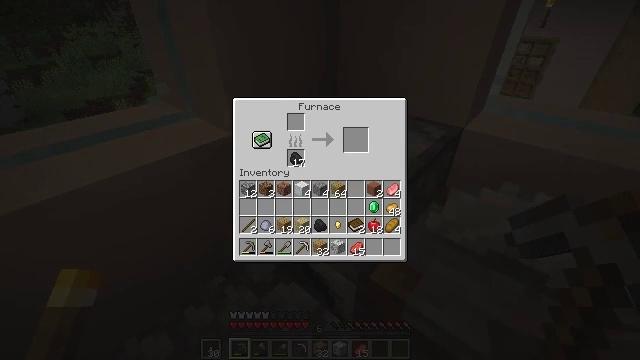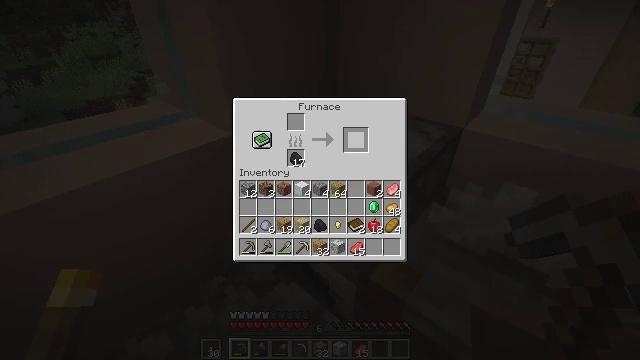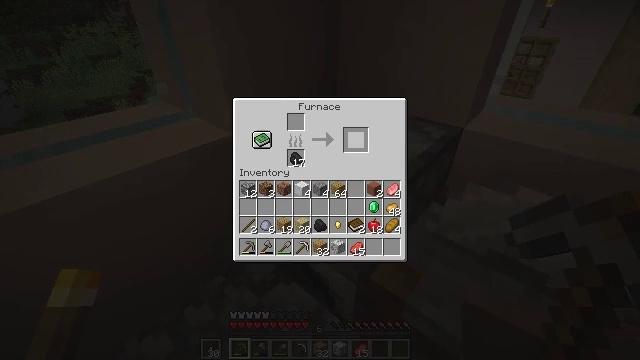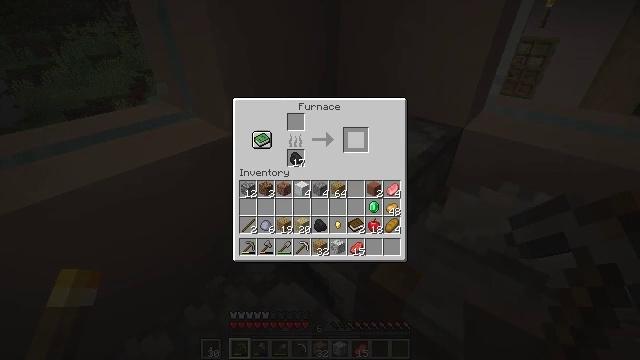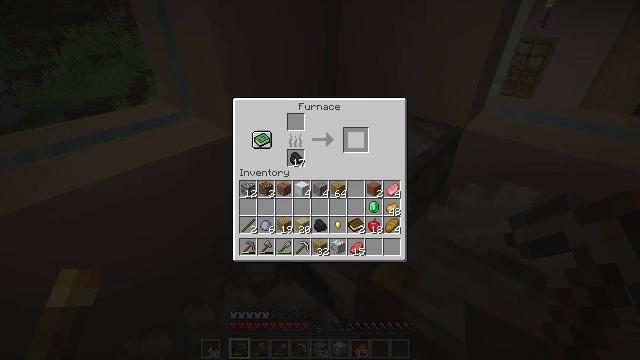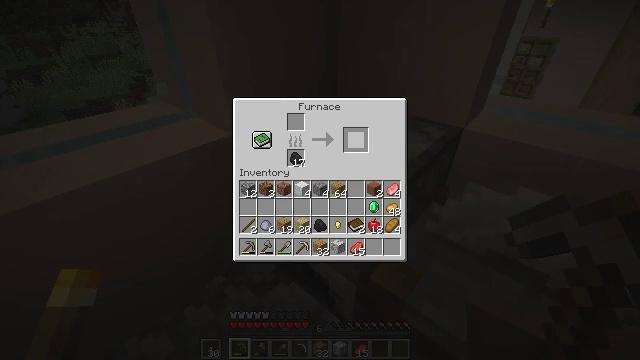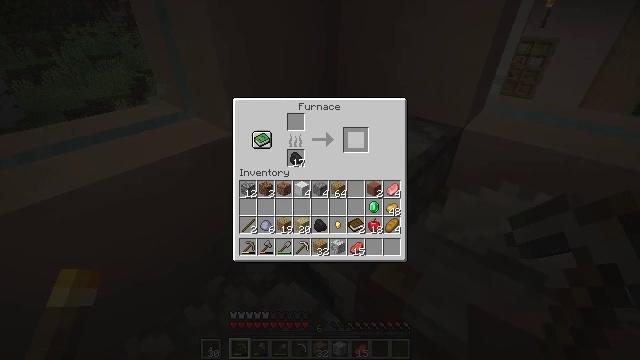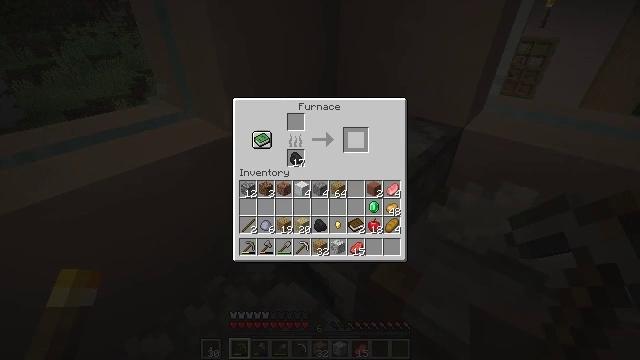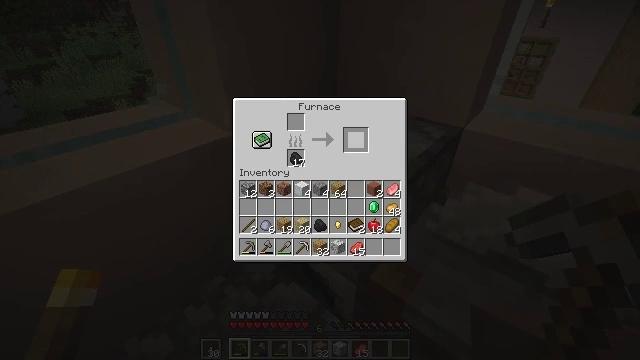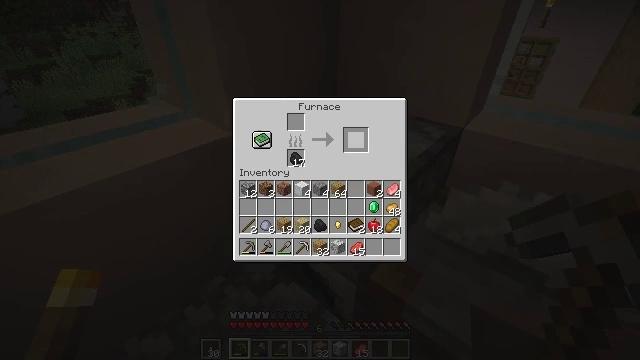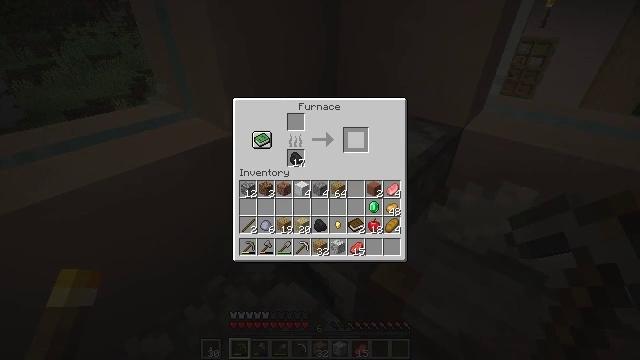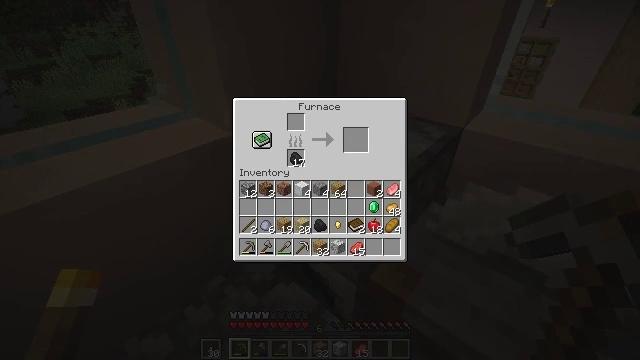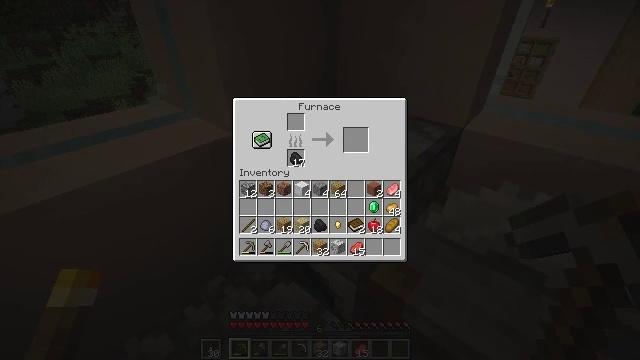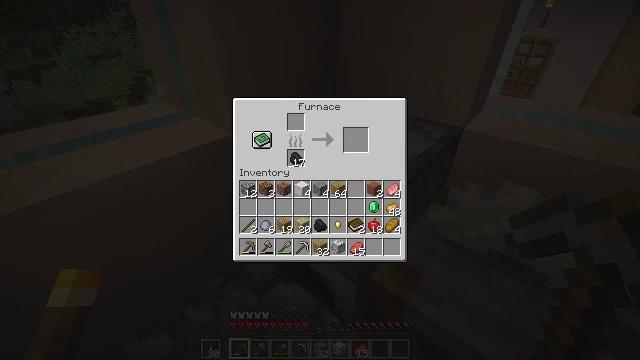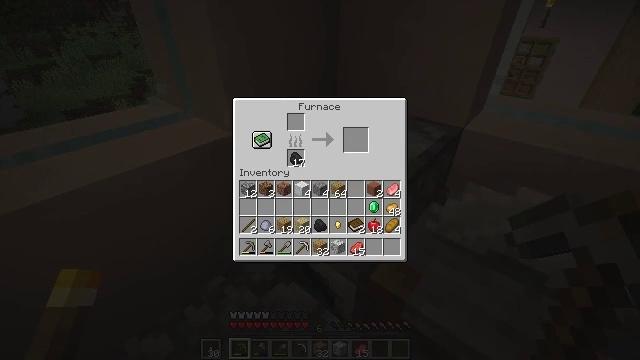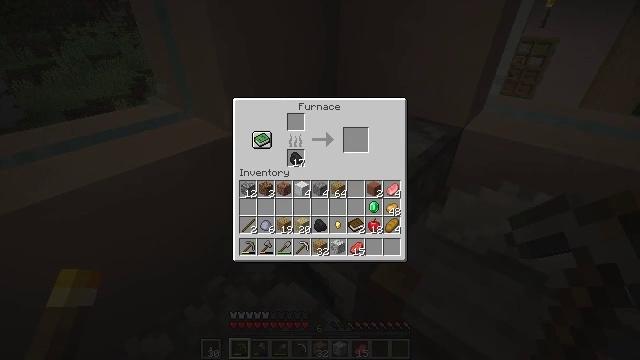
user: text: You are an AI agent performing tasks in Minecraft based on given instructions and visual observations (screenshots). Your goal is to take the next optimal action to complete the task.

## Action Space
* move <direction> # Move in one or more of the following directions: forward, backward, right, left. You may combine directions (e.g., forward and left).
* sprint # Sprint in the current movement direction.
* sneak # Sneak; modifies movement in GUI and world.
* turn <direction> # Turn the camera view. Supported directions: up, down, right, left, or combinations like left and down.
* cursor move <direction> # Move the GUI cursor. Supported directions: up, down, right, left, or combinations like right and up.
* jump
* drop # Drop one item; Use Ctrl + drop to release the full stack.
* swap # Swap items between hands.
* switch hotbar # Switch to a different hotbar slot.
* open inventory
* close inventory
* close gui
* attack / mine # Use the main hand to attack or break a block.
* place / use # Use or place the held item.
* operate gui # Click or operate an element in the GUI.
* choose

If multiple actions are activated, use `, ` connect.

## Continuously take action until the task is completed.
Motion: motion action
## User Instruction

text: Hunt a pig.
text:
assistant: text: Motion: cursor move right and up
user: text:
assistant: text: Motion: no_op
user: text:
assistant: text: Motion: no_op
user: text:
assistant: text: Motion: no_op
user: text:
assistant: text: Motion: no_op
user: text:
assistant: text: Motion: no_op
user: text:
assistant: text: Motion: no_op
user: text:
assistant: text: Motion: no_op
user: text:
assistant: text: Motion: no_op
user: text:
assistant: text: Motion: no_op
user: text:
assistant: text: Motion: cursor move right
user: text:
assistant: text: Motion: no_op
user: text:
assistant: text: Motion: no_op
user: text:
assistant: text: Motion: no_op
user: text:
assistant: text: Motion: no_op
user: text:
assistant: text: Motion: no_op
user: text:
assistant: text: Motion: cursor move right and down
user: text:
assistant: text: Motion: cursor move right and down
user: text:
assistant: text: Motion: cursor move down
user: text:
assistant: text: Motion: no_op
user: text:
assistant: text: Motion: no_op
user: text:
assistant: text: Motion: no_op
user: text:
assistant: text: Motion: no_op
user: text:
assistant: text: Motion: no_op
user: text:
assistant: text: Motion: no_op
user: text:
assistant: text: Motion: cursor move left and down
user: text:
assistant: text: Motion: cursor move left and down
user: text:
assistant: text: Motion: cursor move left
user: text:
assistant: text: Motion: cursor move left
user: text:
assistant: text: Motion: no_op